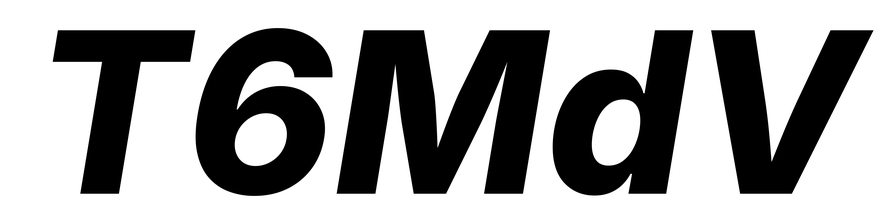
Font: Inter-Italic_ExtraBold_Italic